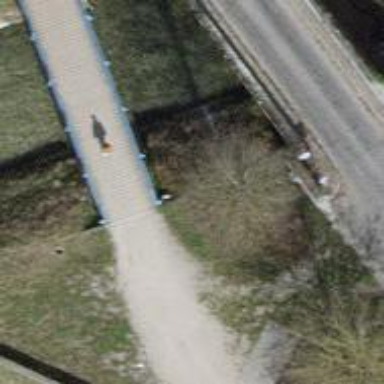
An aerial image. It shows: Track road going over bridge with grade1 tracktype.